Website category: book
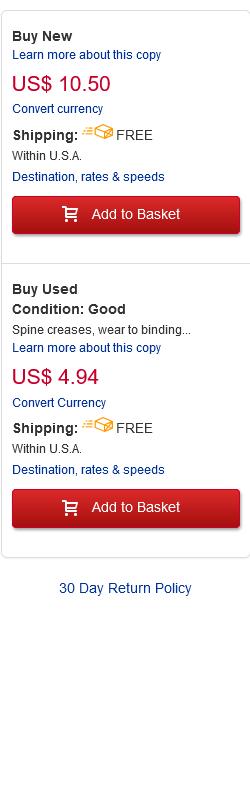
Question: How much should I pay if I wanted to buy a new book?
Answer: US$ 10.50

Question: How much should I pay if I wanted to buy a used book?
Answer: US$ 4.94

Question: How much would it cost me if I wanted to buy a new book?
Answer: US$ 10.50

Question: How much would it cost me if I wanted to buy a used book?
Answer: US$ 4.94

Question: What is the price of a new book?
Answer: US$ 10.50

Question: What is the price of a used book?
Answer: US$ 4.94

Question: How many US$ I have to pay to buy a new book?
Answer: US$ 10.50

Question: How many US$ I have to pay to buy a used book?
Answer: US$ 4.94

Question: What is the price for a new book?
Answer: US$ 10.50

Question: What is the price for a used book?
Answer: US$ 4.94

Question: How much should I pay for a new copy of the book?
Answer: US$ 10.50

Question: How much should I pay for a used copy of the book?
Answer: US$ 4.94

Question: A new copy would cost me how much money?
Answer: US$ 10.50

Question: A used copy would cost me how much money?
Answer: US$ 4.94

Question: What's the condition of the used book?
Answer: Good

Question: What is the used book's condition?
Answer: Good

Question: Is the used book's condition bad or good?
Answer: Good

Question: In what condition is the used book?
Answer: Good

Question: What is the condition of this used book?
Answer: Good

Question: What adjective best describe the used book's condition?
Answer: Good

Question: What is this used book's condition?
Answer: Good

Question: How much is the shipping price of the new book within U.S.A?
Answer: FREE

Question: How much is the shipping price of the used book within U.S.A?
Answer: FREE

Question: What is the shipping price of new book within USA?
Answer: FREE

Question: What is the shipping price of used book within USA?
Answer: FREE

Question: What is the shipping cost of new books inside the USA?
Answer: FREE

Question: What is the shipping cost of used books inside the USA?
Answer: FREE

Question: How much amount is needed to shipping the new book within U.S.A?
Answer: FREE

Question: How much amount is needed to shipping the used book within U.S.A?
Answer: FREE

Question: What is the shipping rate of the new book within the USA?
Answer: FREE

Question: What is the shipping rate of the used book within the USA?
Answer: FREE

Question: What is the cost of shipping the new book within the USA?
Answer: FREE

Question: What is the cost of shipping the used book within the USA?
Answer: FREE

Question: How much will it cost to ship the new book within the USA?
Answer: FREE

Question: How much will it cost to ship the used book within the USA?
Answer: FREE